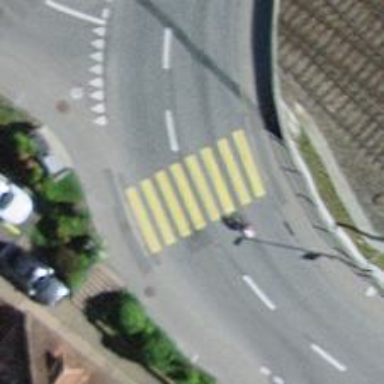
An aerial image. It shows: Uncontrolled zebra crossing.